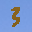
Label: 3